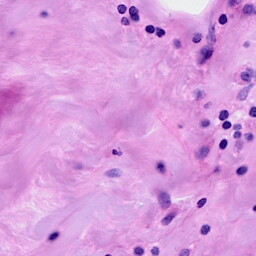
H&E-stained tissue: Breast